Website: walmart
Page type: customer-info-address
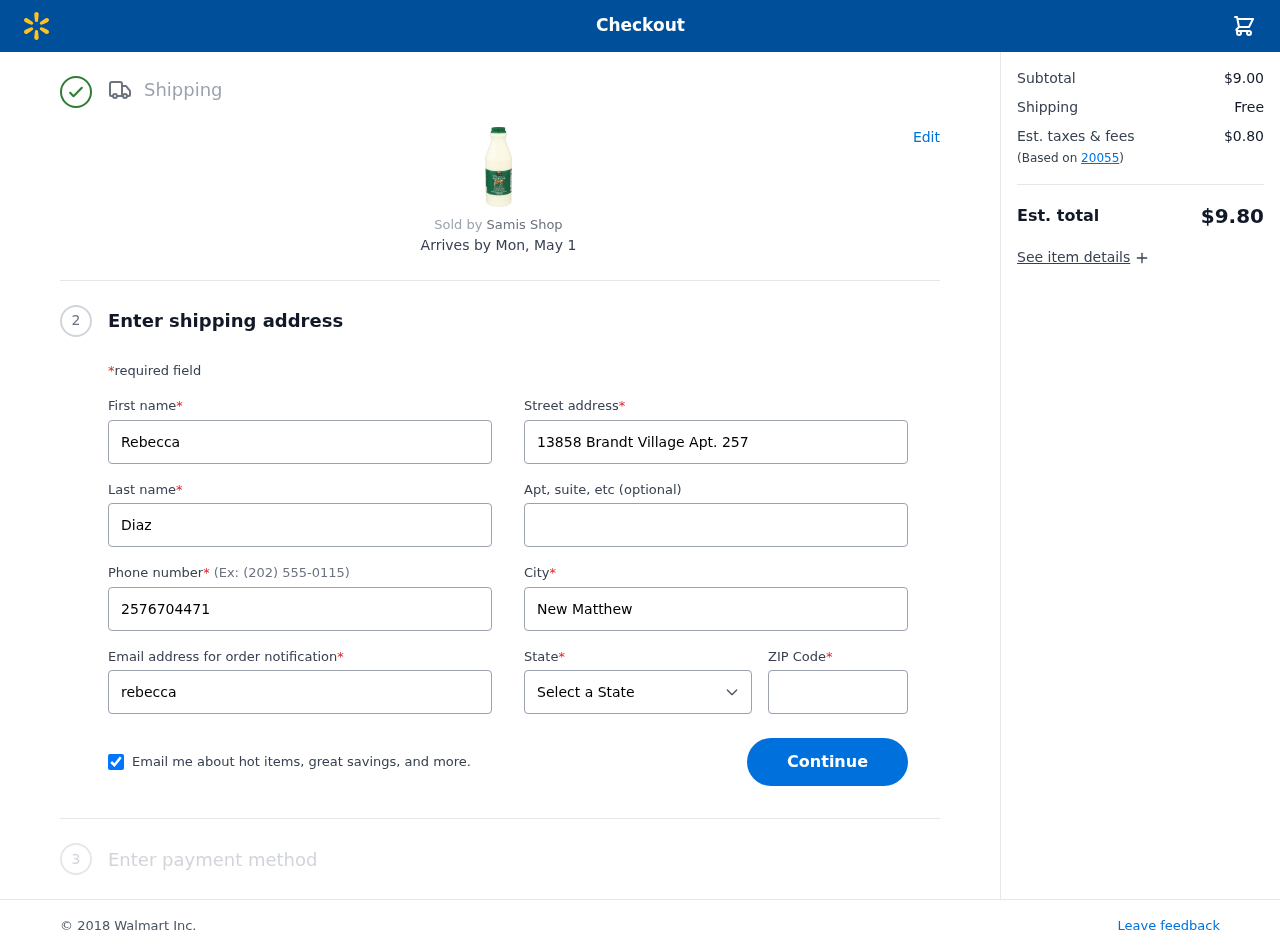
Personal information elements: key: PII_CITY
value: New Matthew
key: PII_EMAIL
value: rebecca_diaz@yahoo.com
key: PII_FIRSTNAME
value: Rebecca
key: PII_LASTNAME
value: Diaz
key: PII_PHONE
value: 2576704471
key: PII_POSTCODE
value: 20055
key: PII_STATE
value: Nevada
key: PII_STREET
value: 13858 Brandt Village Apt. 257
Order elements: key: ORDER_DELIVERY_DATE
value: Mon, May 1
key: ORDER_SUBTOTAL
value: $9.00
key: ORDER_SHIPPING_COST
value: Free
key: ORDER_TAX
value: $0.80
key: ORDER_TOTAL
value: $9.80